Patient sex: M
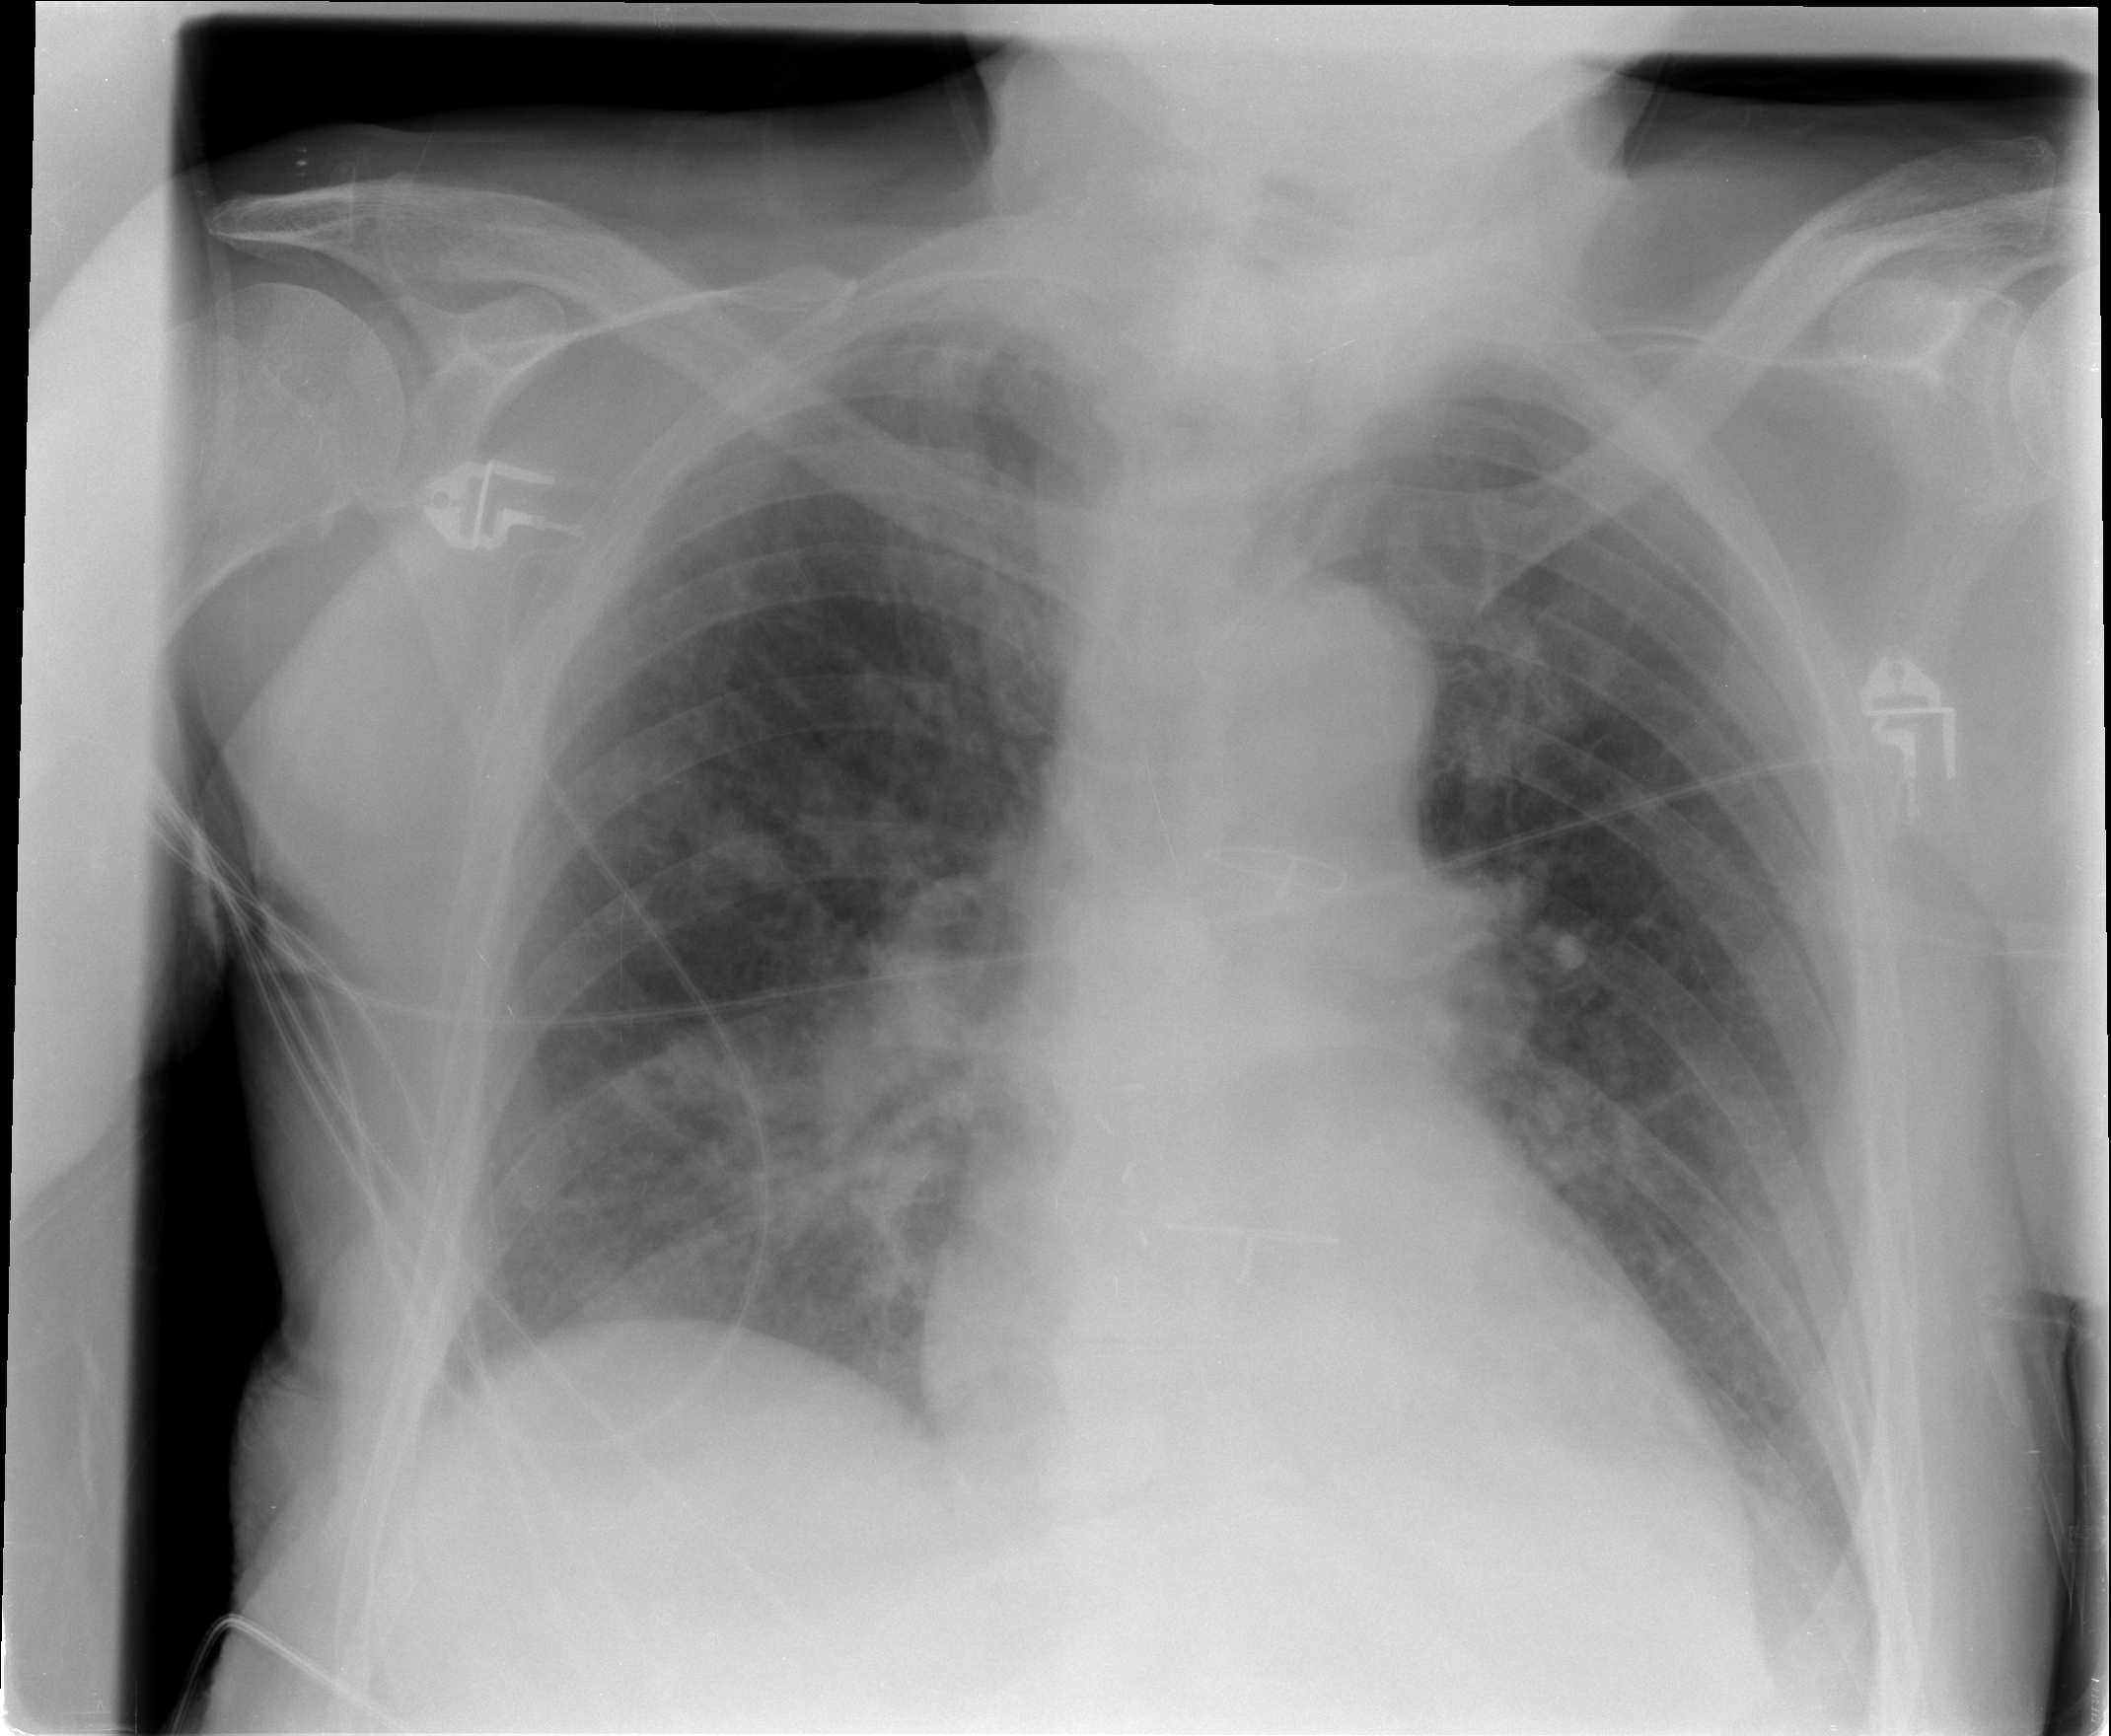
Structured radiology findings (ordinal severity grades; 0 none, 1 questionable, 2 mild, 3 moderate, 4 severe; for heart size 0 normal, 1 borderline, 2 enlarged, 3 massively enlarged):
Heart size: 0
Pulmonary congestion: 0
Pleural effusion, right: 1
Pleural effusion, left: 1
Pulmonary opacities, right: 2
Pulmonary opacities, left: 0
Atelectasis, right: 2
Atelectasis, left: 1